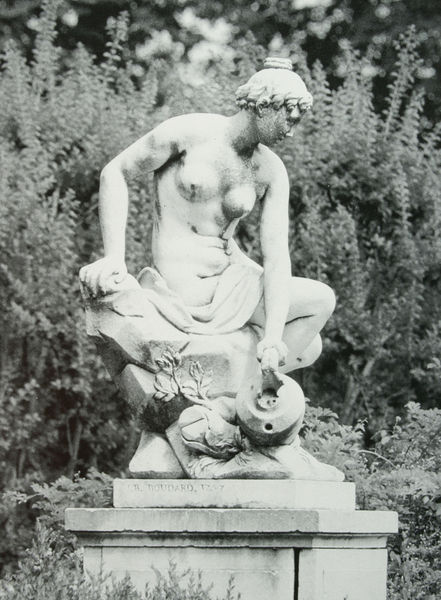
Titel: Gartenstatue
Künstler: Jean Baptiste Boudard
Standort: Parma
Institution: Palazzo del Giardino
Schlagwörter: akt, blätter, hand, körper, laub, nackt, schatten, weiß, mädchen, sitzen, bewegung, blume, brust, busen, frau, frisur, grau, haar, hell, licht, marmor, profil, schwarz, anlage, park, tuch, jung, arme, falten, sockel, stein, büsche, gebüsch, sträucher, figur, gewand, haare, sitzend, kind, pflanzen, krone, locken, schön, brunnen, amphore, garten, henkel, kanne, krug, skulptur, statue, vase, topf, brüste, fels, vegetation, weis, haarband, hocker, weiblich, inschrift, floral, farn, bauch, bildhauerei, faltenwurf, plastik, plinthe, brustwarze, oberkörper, foto, fotografie, photographie, griff, gefäß, lendentuch, schönheit, hocken, schwarzweiss, seite, göttin, gravur, photo, griechisch, nymphe, venus, rebe, drehung, tunika, aufnahme, staue, farne, quelle, hockend, gießen, marmot, kron, are, ausschütten, gartenplastik, hintetgrund, nusen, schnreidersitz